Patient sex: M
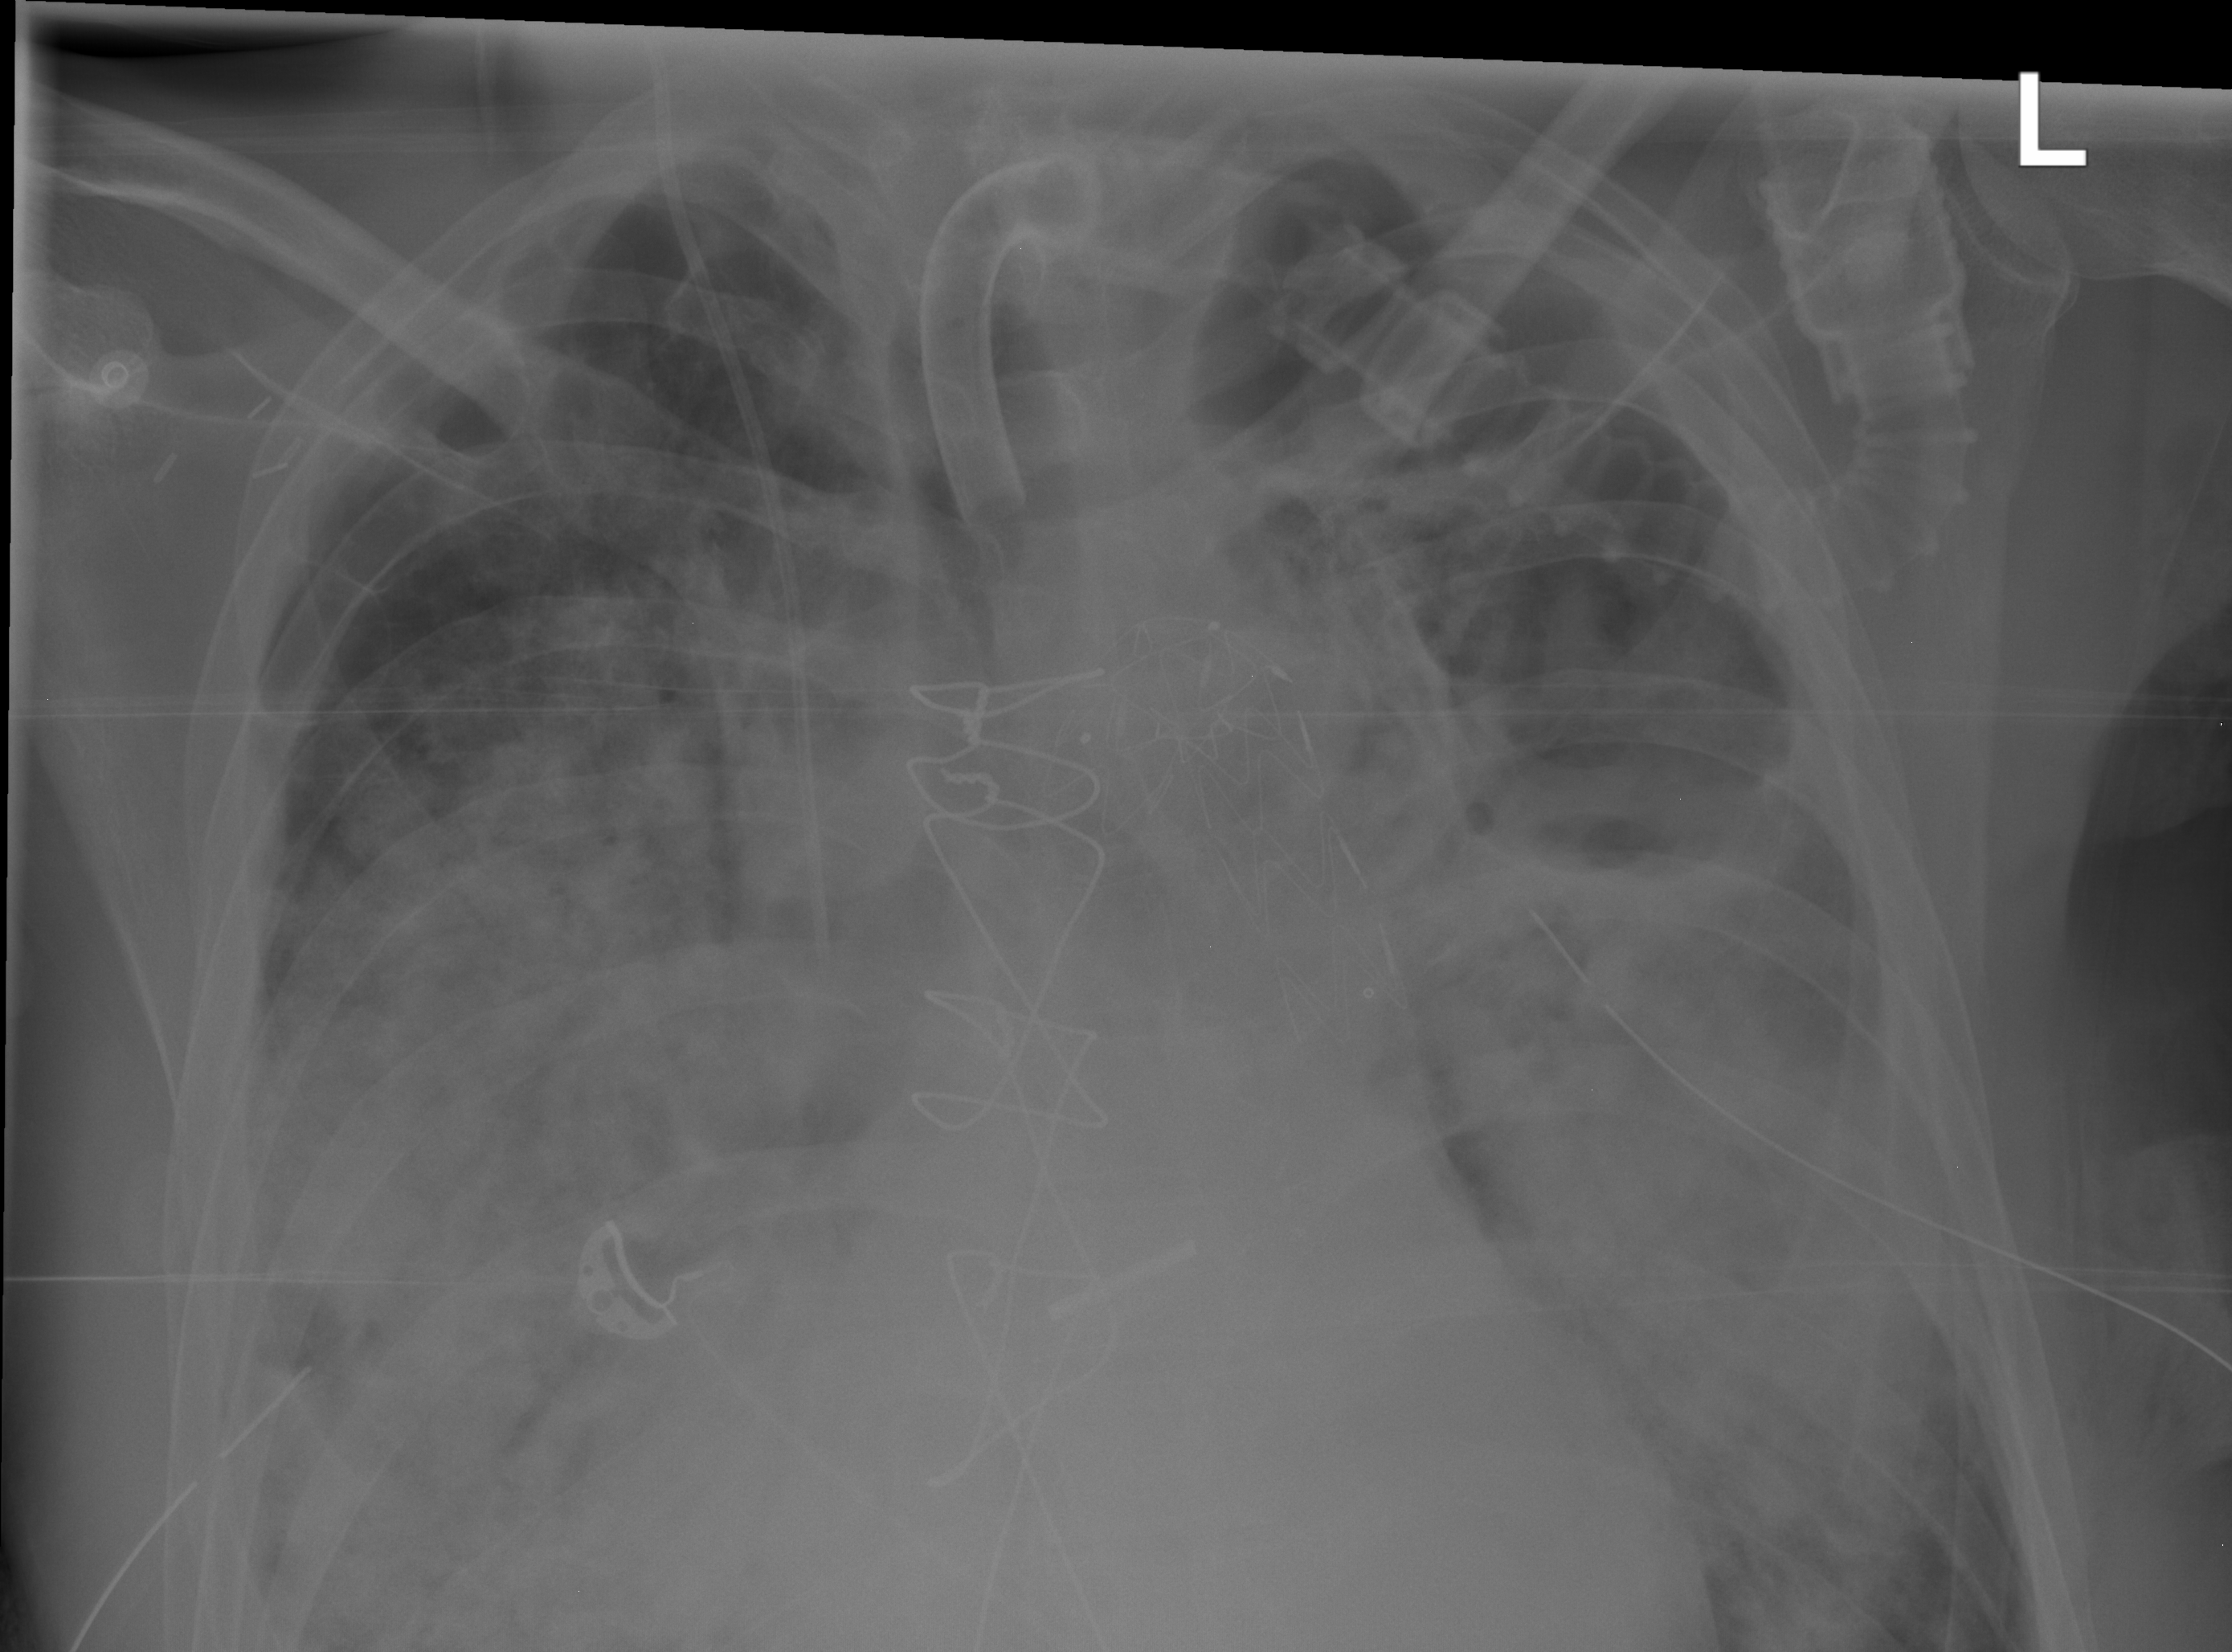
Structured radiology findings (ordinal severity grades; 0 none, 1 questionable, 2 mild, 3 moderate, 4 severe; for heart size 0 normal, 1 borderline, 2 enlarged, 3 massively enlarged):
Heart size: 2
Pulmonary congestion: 2
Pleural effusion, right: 2
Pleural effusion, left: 2
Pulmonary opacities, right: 3
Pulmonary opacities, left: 3
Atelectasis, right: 3
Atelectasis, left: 2